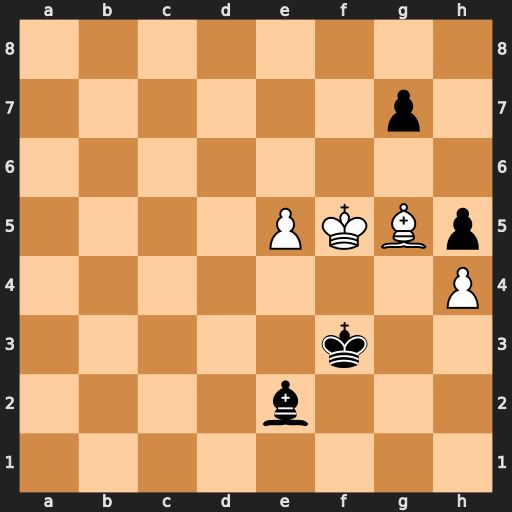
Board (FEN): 8/6p1/8/4PKBp/7P/5k2/4b3/8
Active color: w
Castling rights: -
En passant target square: -
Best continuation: Kg6 Bc4 Kxg7 Ke4 Kf6